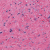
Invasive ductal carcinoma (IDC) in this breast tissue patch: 0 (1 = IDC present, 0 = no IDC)